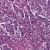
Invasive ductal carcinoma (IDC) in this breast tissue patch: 1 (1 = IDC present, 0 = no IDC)